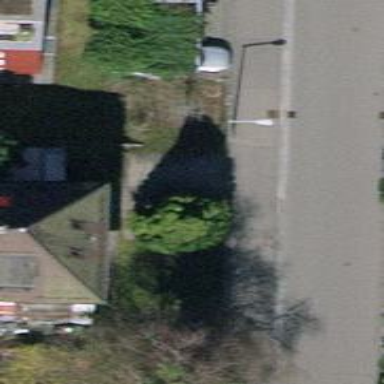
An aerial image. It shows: Urban tree adds touch of nature to the surroundings.